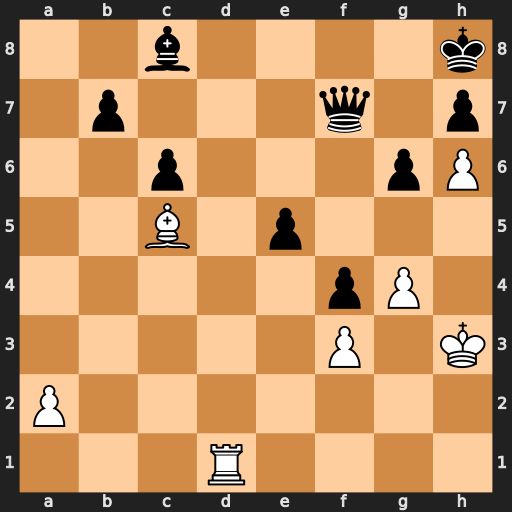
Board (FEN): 2b4k/1p3q1p/2p3pP/2B1p3/5pP1/5P1K/P7/3R4
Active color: w
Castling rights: -
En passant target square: -
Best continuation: Rd8+ Qg8 Bf8 Bxg4+ fxg4